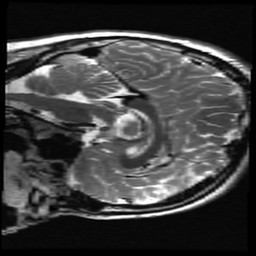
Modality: T2w
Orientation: sagittal
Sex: male
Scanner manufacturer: ge
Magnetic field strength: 3 T
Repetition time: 5 s
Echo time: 0.1015 s